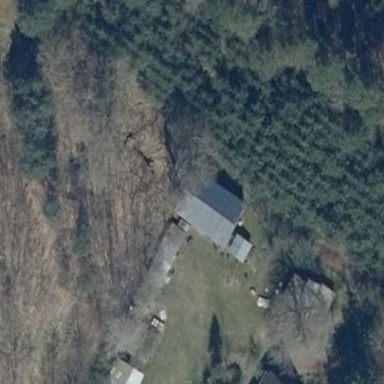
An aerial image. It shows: Simple house.